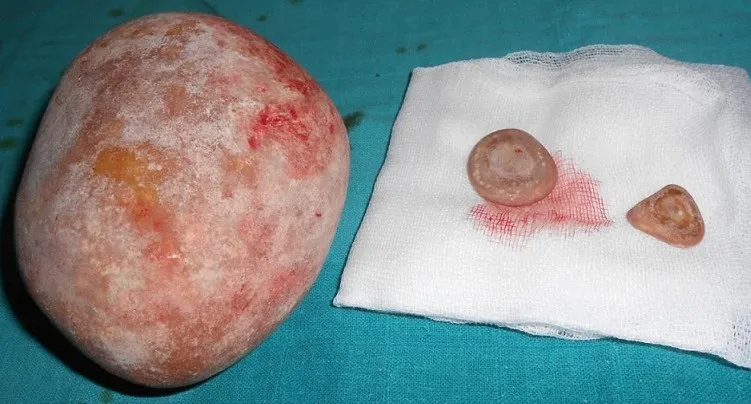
Giant lithiasis and two small stone after their extraction from the neo bladder.
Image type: medical_photograph (other_medical_photograph)